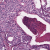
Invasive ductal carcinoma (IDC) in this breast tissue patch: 0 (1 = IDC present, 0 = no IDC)